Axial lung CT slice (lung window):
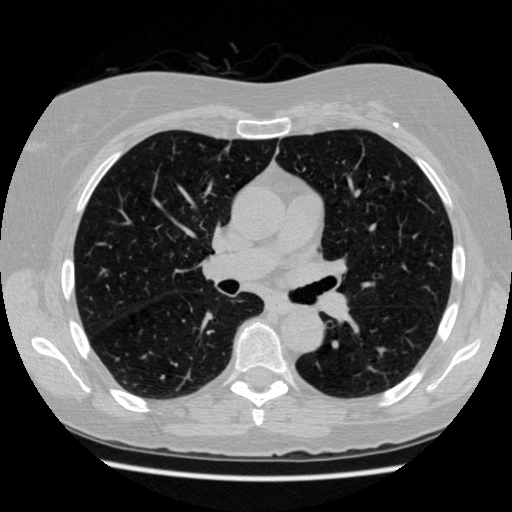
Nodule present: no